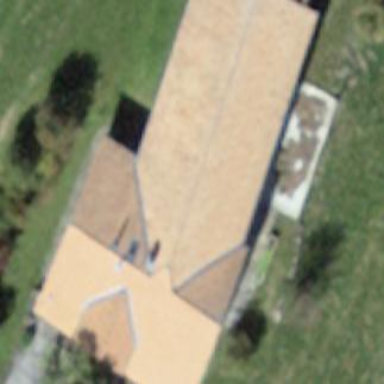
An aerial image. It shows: Farm building.